Question: Update 2 - marzapower's came through again.. the success section in the ajax was causing the problem - the explanation below..
UPDATE:
marzapower's answer works well (see it below) but I needed this on a timer.
Works on the first time, but on reload it displays html markup instead of just the content.. I tried html_safe int refreshnews.js.erb file but it still doesn't work.
If I use single quotes before <% %> it bombs because 'news/newsfeed' has them too - kept single quotes and changes the partial name to double quotes.. still doesn't work right..
refreshnews.js.erb:
'''
$("#refreshscribbles").html("<%= j(render(:partial=> 'news/newsfeed', :locals=>{:news=>@news}).html_safe) %>");
'''
I've tried all kinds of changes - single quotes, .html_safe on the outer right parenthesis, etc.. but this is what i get instead of clean content.
RETURNED CONTENT:

'''
news.js
$(document).ready(function()
{
setInterval(
function() {
$.ajax({
url: '/refreshnews.js',
type: 'GET',
dataType: 'script',
success: function(result)
{
$('#refreshscribbles').html(result)
}
});
}
, 500);
});
'''
Otherwise, the solution is perfect - any ideas why html_safe isn't working? Should I do something in the format.js ?
---
I have a news feed that I'm working on (think facebook news feed). I need to update the feed without reloading the entire page again. (The entire feed loads at once - it is not a bunch of small loads.. Rather one big load.. like returning data from a sql select)
I'm dynamically rendering a partial which renders another partial based upon values in the data..
I stole a javascript solution, and worked it into my form, but the minute it reloads the div section it uses the application layout. I've tried layout=>false etc to no avail. I've tried in the format.js respond_to section, setting layout for the controller (with except also), just about everything published out there to no avail.
What I'd really like to do is simply refresh the div with a partial without having the app layout being included. (Rails 3.2, Ruby 1.92)
news controller:
index.html.erb
'''
<div class="actions" id="refreshscribbles">
<%=render :partial=> 'news/newsfeed', :locals=>{:news=>@news}%>
</div>
'''
_newsfeed.html.erb:
'''
<% news.each do |act| %>
<%=render :partial=> act["object_type"], :locals=>{:activity=>act}%>
<br><%= act["object_type"]%>
<hr>
<%end %>
'''
news.js (note, I've tried refreshnews in the url, etc, but it all just pulls back a page within a page at best).
'''
$(document).ready(function(){
var timelyrefreshScribbleFeeds = function(){
url = '/news'
$.get(url,function(data,status){
$('#refreshscribbles').html(data)
return false
});
};
setInterval(timelyrefreshScribbleFeeds,600);
});
'''
news controller:
'''
def refreshnews
@news=News.get_newsstream(viewer_id, @per_page, @current_page)
respond_to do |format|
format.html #tried :layout => false, etc, to no avail
format.json { render json: @news }
end
end
'''
refreshnews.html.erb (empty - used to simply ignore no method error)
routes.rb
'''
get "refreshnews" => "news#refreshnews", :as => "refreshnews"
'''
How would I refresh this div via ajax/jquery? I've seen multiple solutions but not one for rendering partials that render partials etc. What is wrong with the code / solution above?
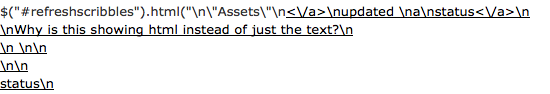
Answer: I would call the refreshnews using the JS format:
'''
def refreshnews
@news=News.get_newsstream(viewer_id, @per_page, @current_page)
respond_to do |format|
format.js
end
end
'''
using 'url = '/refreshnews.js'' in the javascript '$.get' calls:
'''
$.ajax({
url: '/refreshnews.js',
type: 'GET',
dataType: 'script'
});
'''
You'll need a corresponding template file:
### refreshnews.js.erb
'''
$("#refreshscribbles").html("<%= j(render :partial=> 'news/newsfeed', :locals=>{:news=>@news}) %>");
'''
Once all this is done, you should see that the app calls the 'refreshnews' action and gets a js script that will update the main 'div' with all the updated data you need.